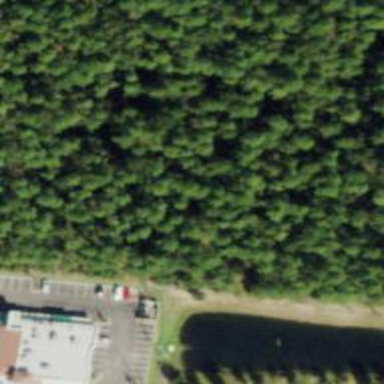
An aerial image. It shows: Forest area predominantly covered with needle-leaved trees.